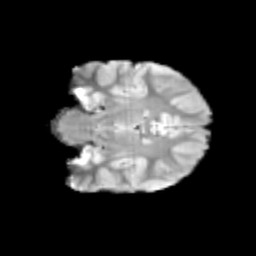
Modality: T2w
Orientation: coronal
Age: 10
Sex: male
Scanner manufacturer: siemens
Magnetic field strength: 3 T
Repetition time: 3.8 s
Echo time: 0.07 s